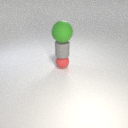
small gray rubber cylinder above small red rubber sphere